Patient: sex F, age 31
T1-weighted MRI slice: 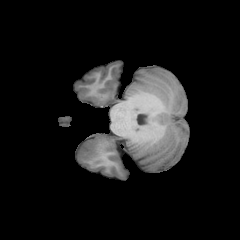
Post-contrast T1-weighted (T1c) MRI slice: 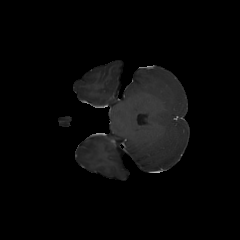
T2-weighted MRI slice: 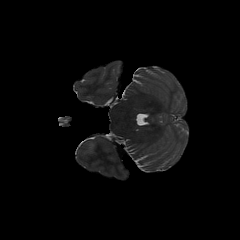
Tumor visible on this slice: yes
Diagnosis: Astrocytoma, IDH-mutant
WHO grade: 2